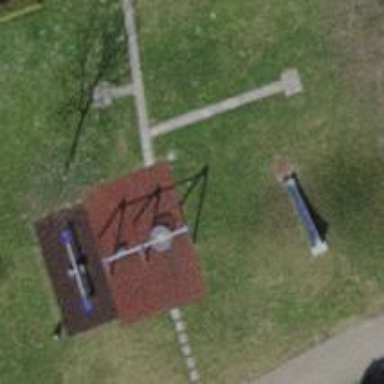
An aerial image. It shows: Playground featuring basket swing.